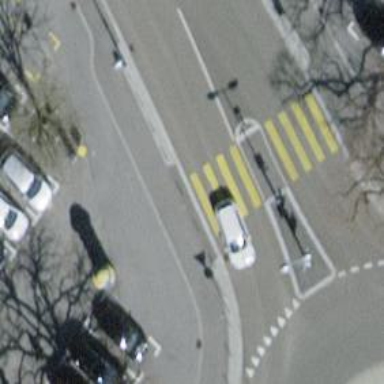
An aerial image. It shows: Uncontrolled zebra crossing with pedestrian island.